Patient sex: M
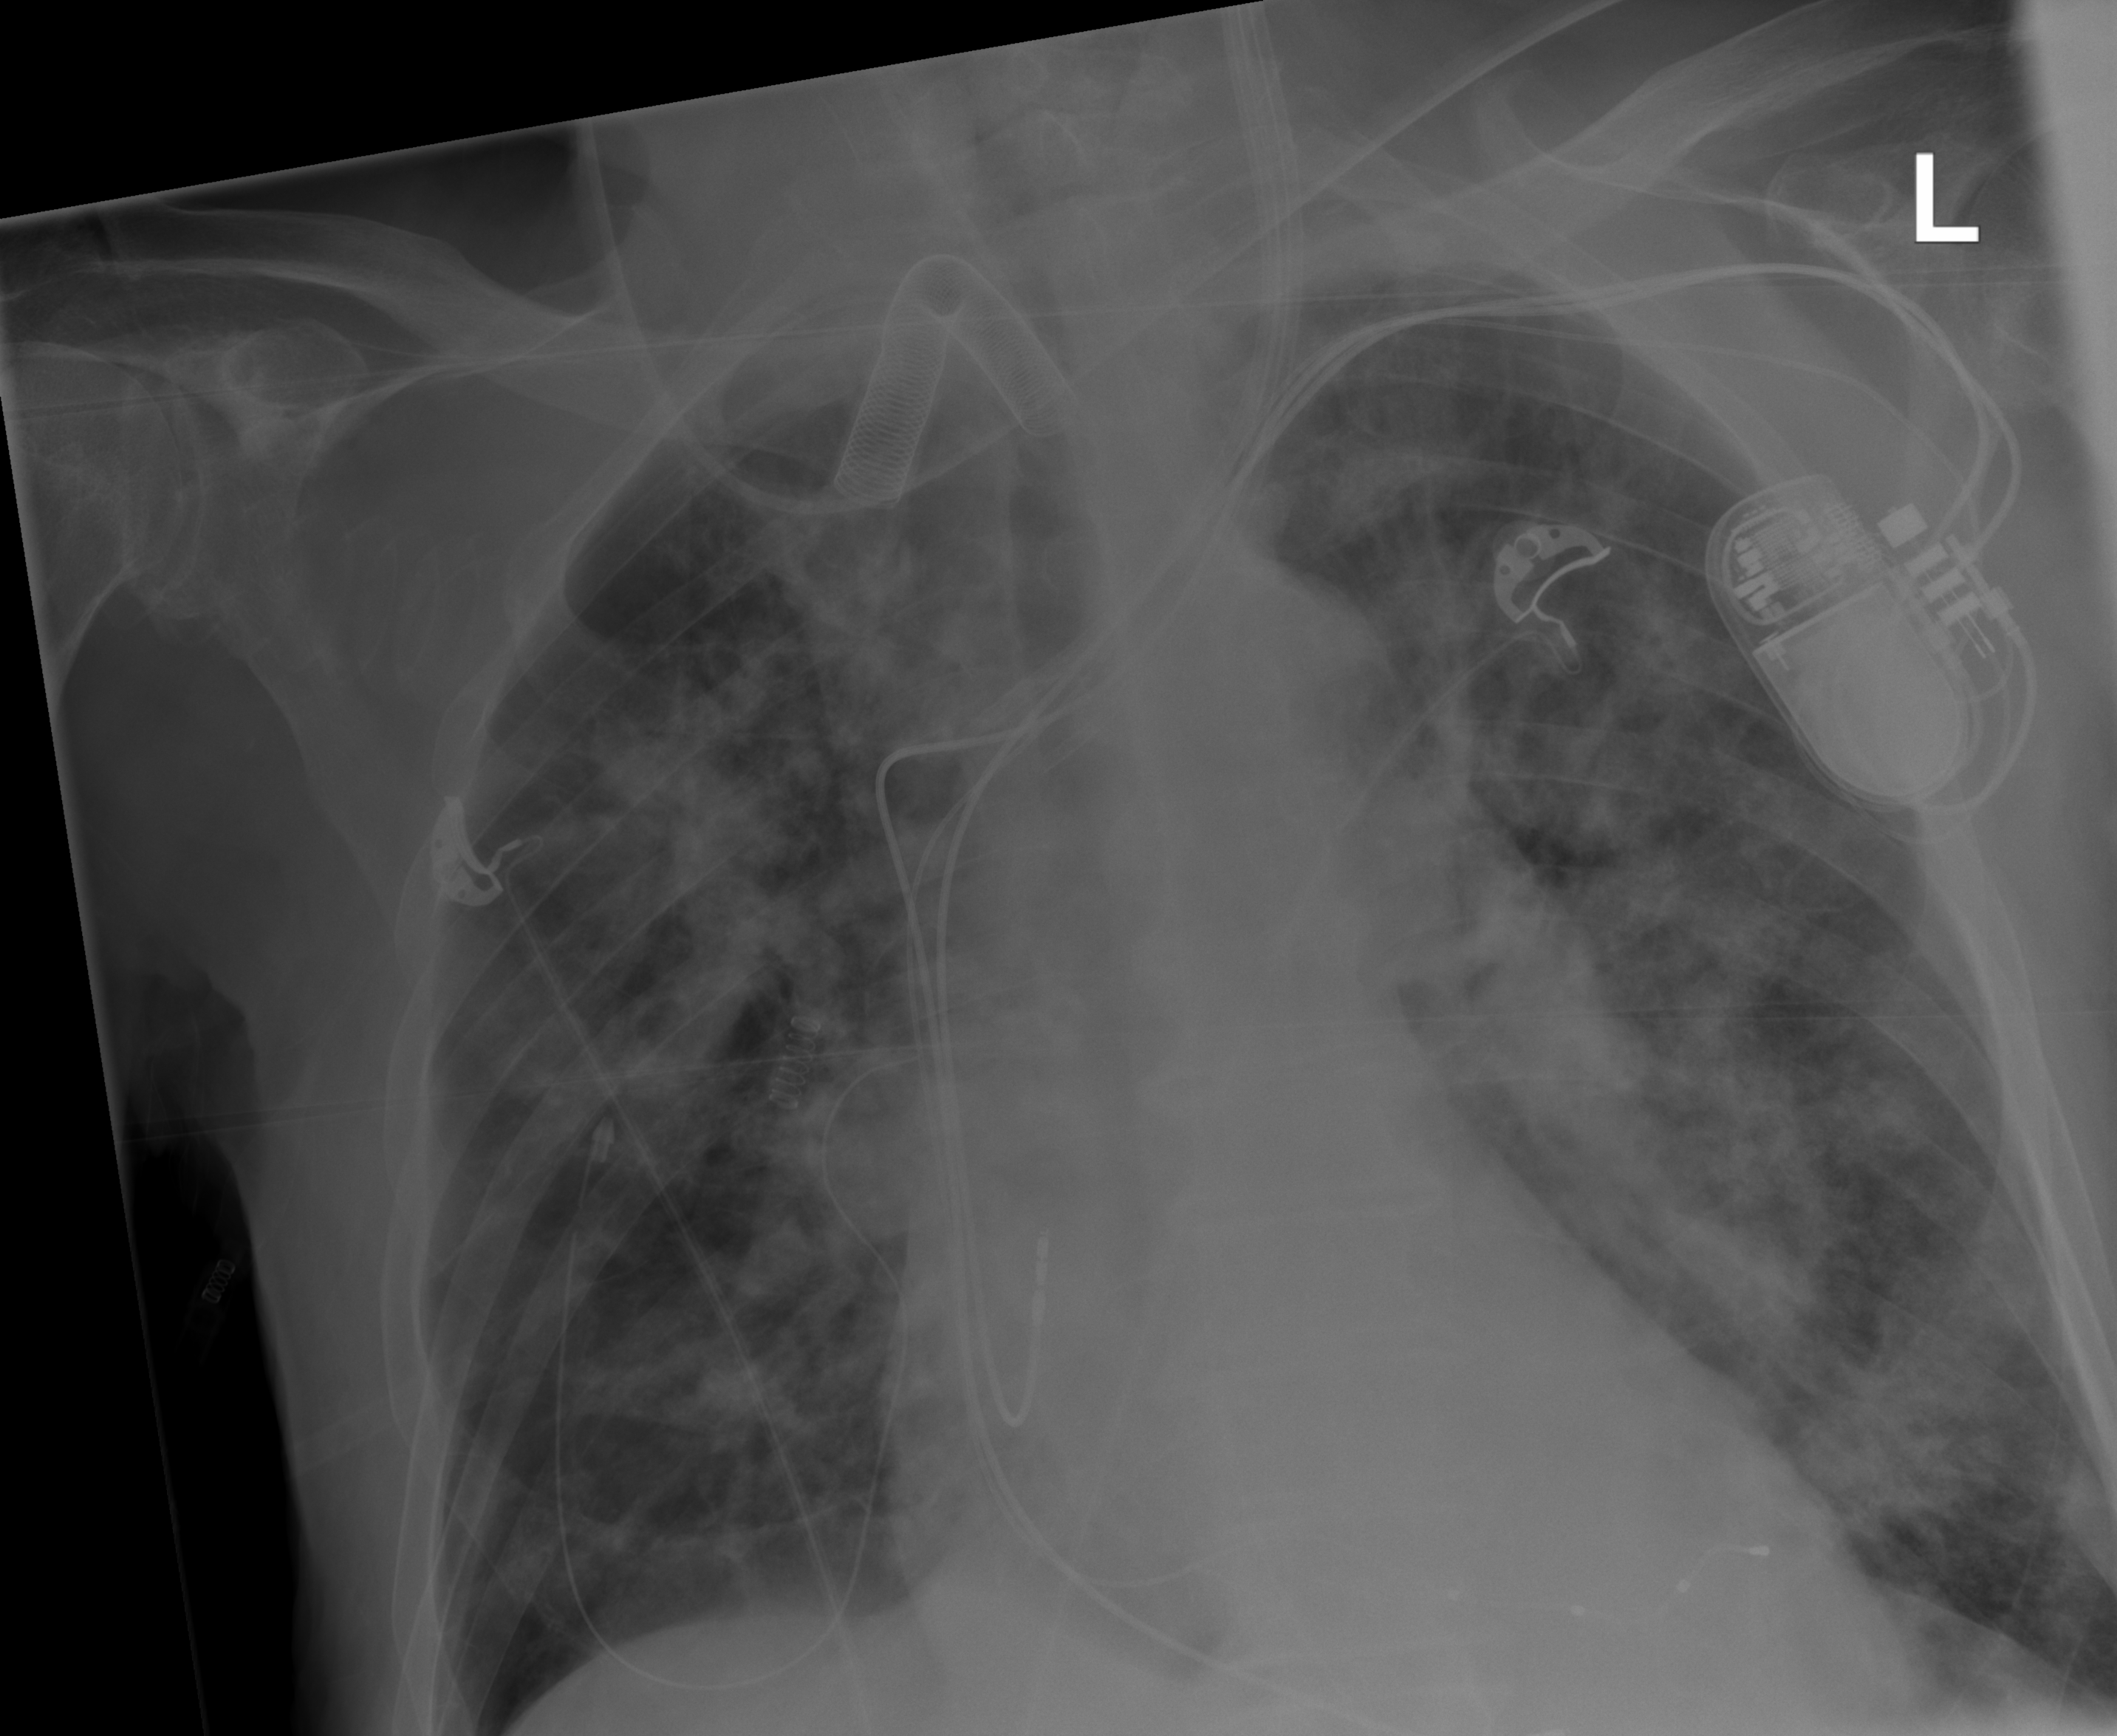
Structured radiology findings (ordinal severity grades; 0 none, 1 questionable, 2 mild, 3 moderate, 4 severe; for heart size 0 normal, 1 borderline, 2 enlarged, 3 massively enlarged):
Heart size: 1
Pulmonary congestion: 2
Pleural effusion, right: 0
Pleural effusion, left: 0
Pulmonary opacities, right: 2
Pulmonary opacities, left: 3
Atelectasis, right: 2
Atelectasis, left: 2